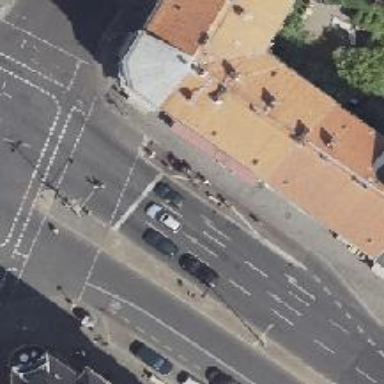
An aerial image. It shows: Road with traffic signals.